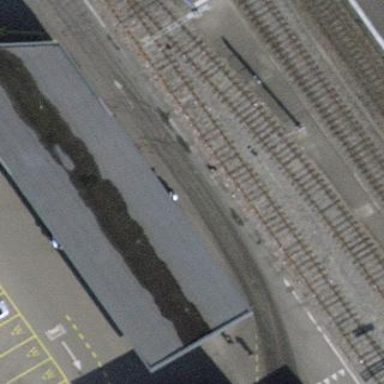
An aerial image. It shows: Flat roof on building.